Question: I am using a custom pager for some data on a website that I am building. The pager works perfectly but the page numbers overlap each other. I am wondering how could I style them to make them look better.

'''
<ItemTemplate>
<asp:LinkButton ID="lnkPage" runat="server" Text='<%#Eval("Text") %>' CommandArgument='<%# Eval("Value") %>'
style="padding:8px; margin:2px; background:#ac9e94; border:solid 1px #666; font:8pt; color:#594334;"
CssClass='<%# Convert.ToBoolean(Eval("Enabled")) ? "page_enabled" : "page_disabled" %>'
OnClick="Page_Changed" OnClientClick='<%# !Convert.ToBoolean(Eval("Enabled")) ? "return false;" : "" %>'>
</asp:LinkButton>
</ItemTemplate>
'''
I tried giving it a margin but that didn't work.
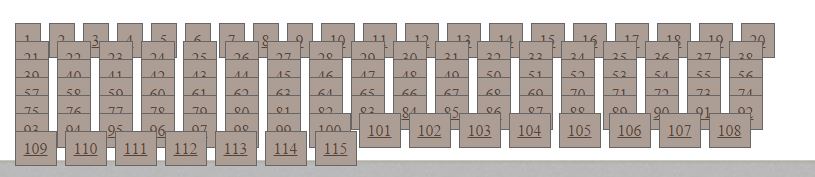
Answer: Add 'display: inline-block;' to the style attribute. This will automatically increase the line height to accommodate the extra vertical padding.